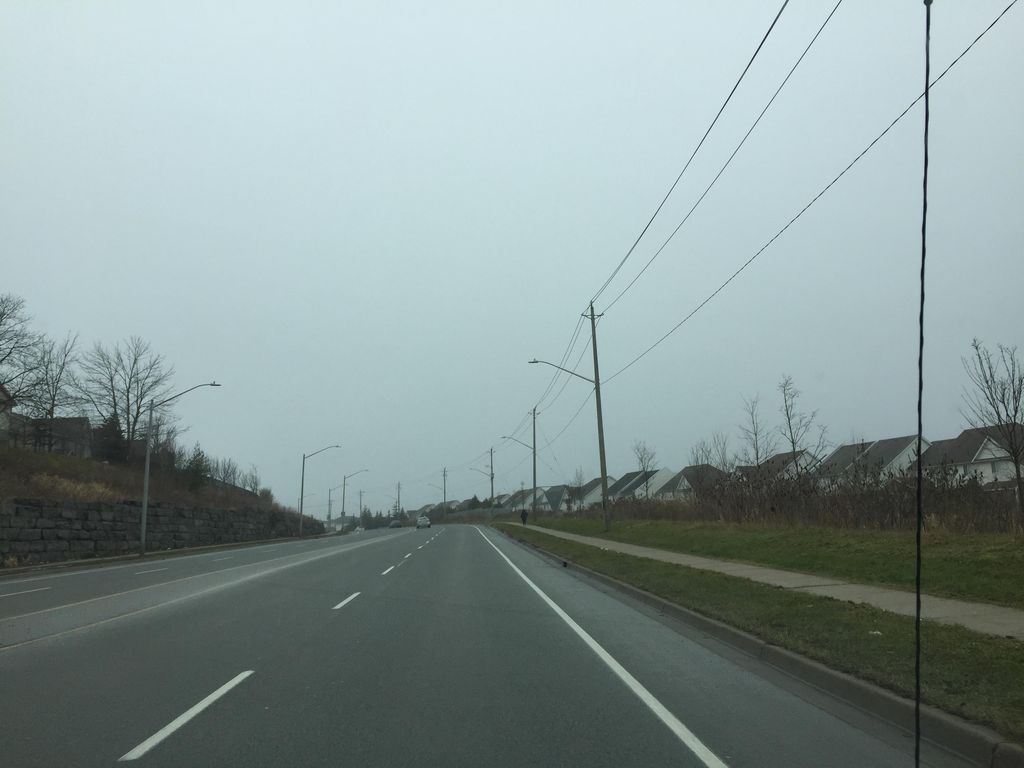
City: kitchener-waterloo